Field crop: maize
Growth stage: 1
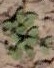
Species: convolvulus